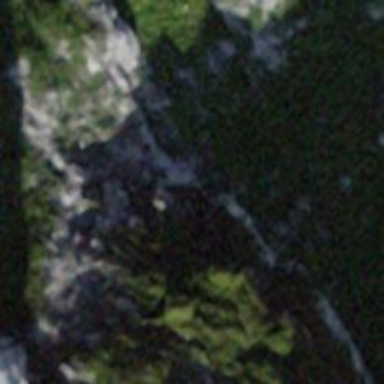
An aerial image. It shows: Cliff in nature.